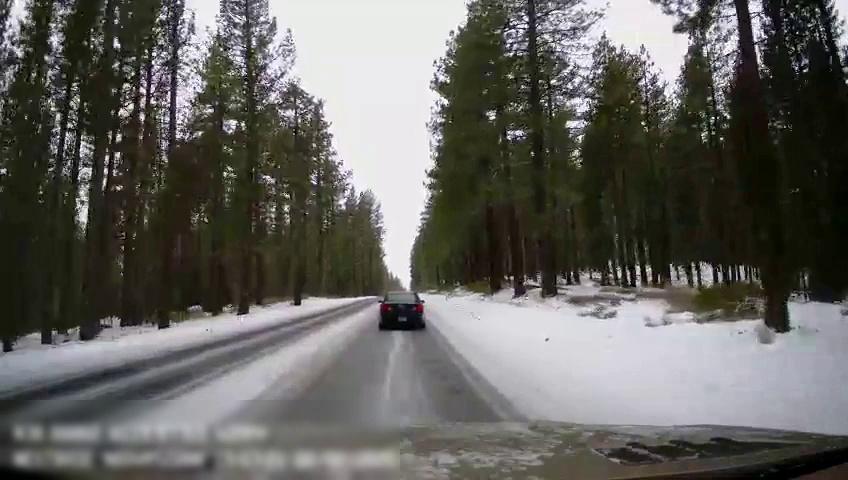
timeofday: Day
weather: Snowy
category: Drivable Space
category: Vehicles | Car
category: Lanes | Current Lane